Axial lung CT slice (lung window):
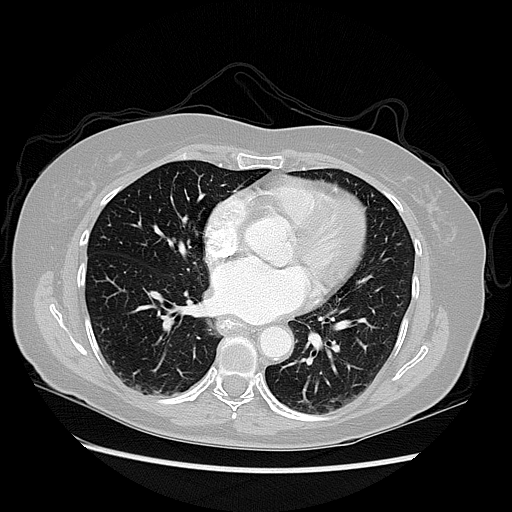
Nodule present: no